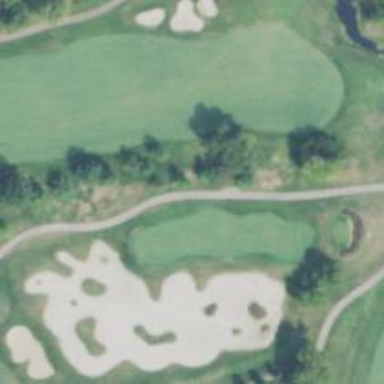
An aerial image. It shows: View of golf hole.